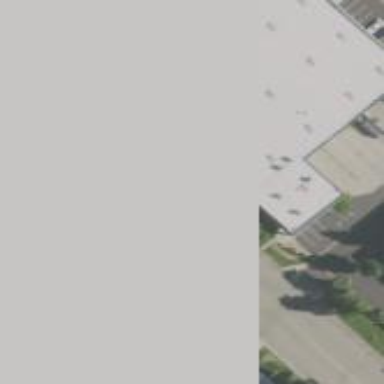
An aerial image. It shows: Industrial building.